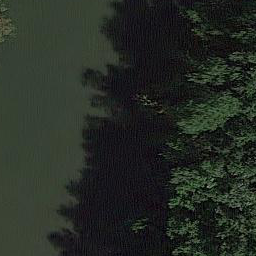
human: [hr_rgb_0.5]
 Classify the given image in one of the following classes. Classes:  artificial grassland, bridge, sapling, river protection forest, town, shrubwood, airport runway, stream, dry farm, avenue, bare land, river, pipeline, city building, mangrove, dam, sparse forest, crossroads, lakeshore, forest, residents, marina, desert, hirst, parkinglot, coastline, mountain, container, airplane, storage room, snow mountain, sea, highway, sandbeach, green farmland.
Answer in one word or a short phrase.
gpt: river protection forest